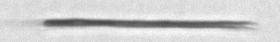
Label: fiber